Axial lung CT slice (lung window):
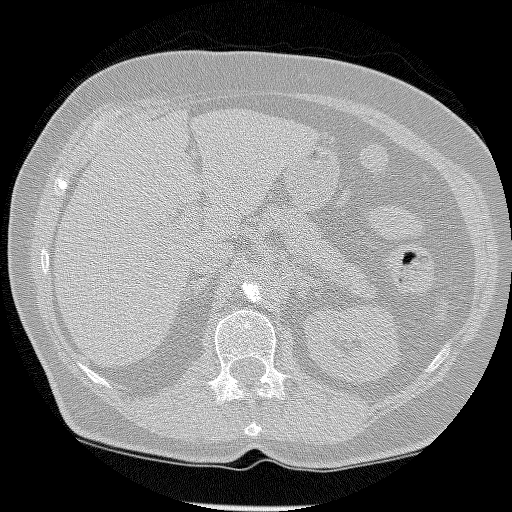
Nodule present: no